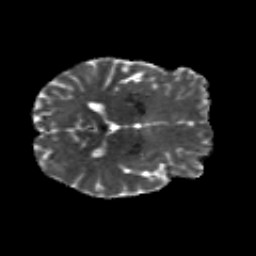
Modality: MD
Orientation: axial
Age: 30
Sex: female
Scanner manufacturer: siemens
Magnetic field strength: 3 T
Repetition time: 8.8 s
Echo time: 0.085 s